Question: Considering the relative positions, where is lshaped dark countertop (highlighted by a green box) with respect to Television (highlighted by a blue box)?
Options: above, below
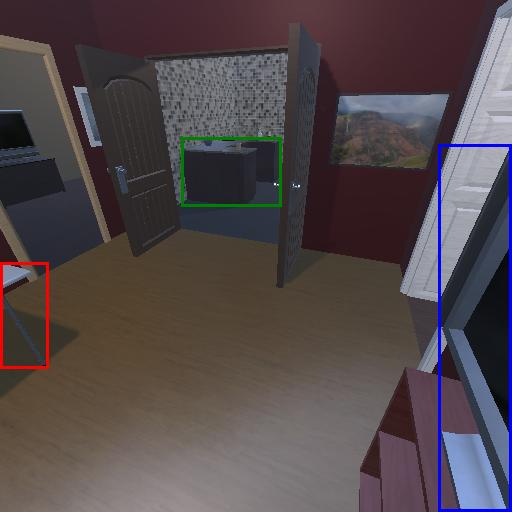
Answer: above